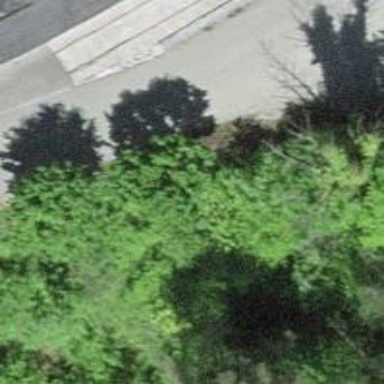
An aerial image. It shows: Picnic table located in leisure land area.